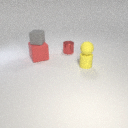
small red metal cylinder behind large red rubber cube